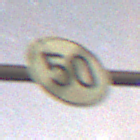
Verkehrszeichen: EndeGeschwindigkeit50
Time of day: Night
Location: Outdoor (Suburban)
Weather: Clear
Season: NotSpecified
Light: Artificial